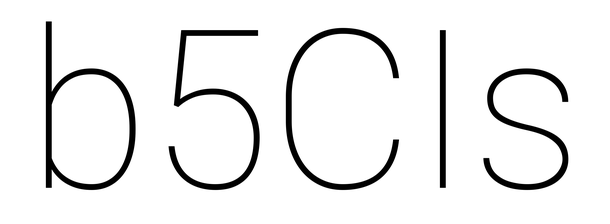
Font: Roboto_Thin